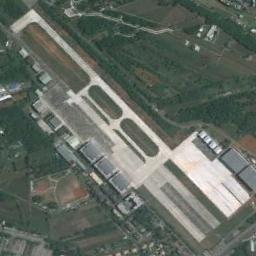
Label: airport